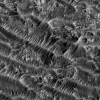
Atmospheric dust classification: not_dusty